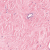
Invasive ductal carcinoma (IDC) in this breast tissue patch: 0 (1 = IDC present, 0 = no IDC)